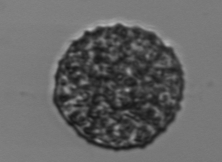
Label: Vicicitus_globosus